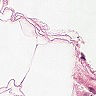
Metastatic tissue present: no